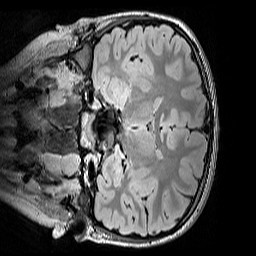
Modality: FLAIR
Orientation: coronal
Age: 9
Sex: male
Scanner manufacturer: siemens
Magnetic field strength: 3 T
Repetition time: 5 s
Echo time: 0.388 s